Question: I got the error below when trying to cast the 'dequeueReusableCell' to 'MenuCollectionViewCell' which I have created a file for and changed the cell in the storyboard to that class. I am following this <URL> from raywenderlich. I have check the code with the example and couldn't find the mistake.
If I change the casting back to 'as UICollectionViewCell' then the error disappear.
'''
override func collectionView(collectionView: UICollectionView, cellForItemAtIndexPath indexPath: NSIndexPath) -> UICollectionViewCell {
let cell = collectionView.dequeueReusableCellWithReuseIdentifier(reuseIdentifier, forIndexPath: indexPath) as MenuCollectionViewCell
cell.backgroundColor = UIColor.lightGrayColor()
return cell
}
'''
Error:
'''
libswiftCore.dylib'swift_dynamicCastClassUnconditional:
0x10bd39860: pushq %rbp
0x10bd39861: movq %rsp, %rbp
0x10bd39864: testq %rdi, %rdi
0x10bd39867: je 0x10bd3989e ; swift_dynamicCastClassUnconditional + 62
0x10bd39869: movabsq $-0x7fffffffffffffff, %rax
0x10bd39873: testq %rax, %rdi
0x10bd39876: jne 0x10bd3989e ; swift_dynamicCastClassUnconditional + 62
0x10bd39878: leaq 0xb52e9(%rip), %rax
0x10bd3987f: movq (%rax), %rax
0x10bd39882: andq (%rdi), %rax
0x10bd39885: nopw %cs:(%rax,%rax)
0x10bd39890: cmpq %rsi, %rax
0x10bd39893: je 0x10bd398ad ; swift_dynamicCastClassUnconditional + 77
0x10bd39895: movq 0x8(%rax), %rax
0x10bd39899: testq %rax, %rax
0x10bd3989c: jne 0x10bd39890 ; swift_dynamicCastClassUnconditional + 48
0x10bd3989e: leaq 0x36b7d(%rip), %rax ; "Swift dynamic cast failed"
0x10bd398a5: movq %rax, 0xb4c0c(%rip) ; gCRAnnotations + 8
0x10bd398ac: int3
0x10bd398ad: movq %rdi, %rax
0x10bd398b0: popq %rbp
0x10bd398b1: retq
0x10bd398b2: nopw %cs:(%rax,%rax)
'''
If tried checking the cell type with the code below and got false even though I have set it to 'MenuCollectionViewCell' in the storyboard.
'''
print( cell is MenuCollectionViewCell ) => false
'''

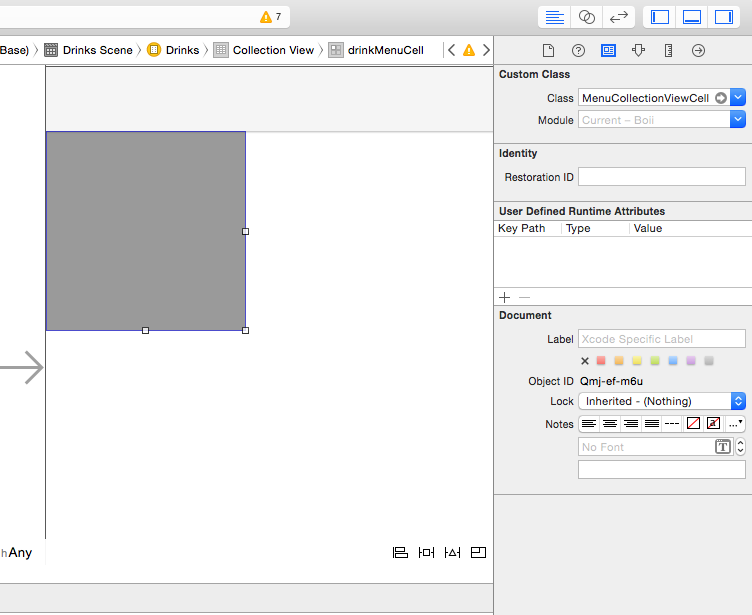
Answer: The problem was the code below in 'viewDidLoad()' method that came with the UICollectionViewController template. I removed it and everything worked as expected.
'''
self.collectionView!.registerClass(UICollectionViewCell.self, forCellWithReuseIdentifier: reuseIdentifier)
'''